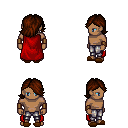
a pixel art fantasy rpg character, male body template, human, dark skin, red cape, metal pants, brown swoop hairstyle, leather bracers, brown slippers, four views (front, back, left, right), 2x2 character sprite sheet, small pixel art, hard edges, no anti-aliasing